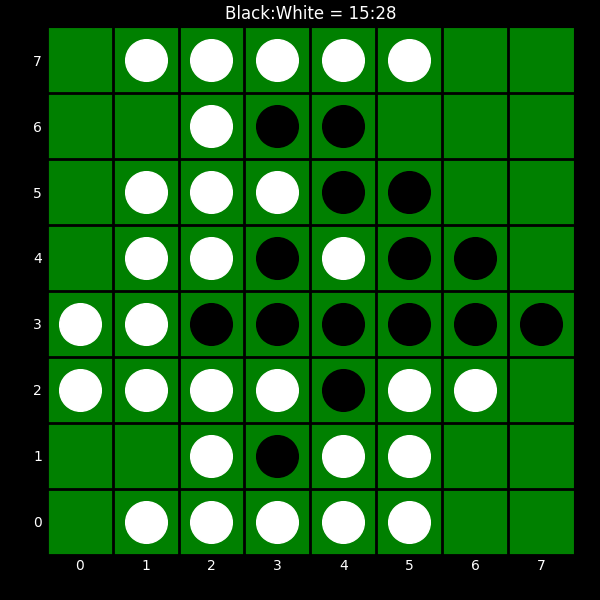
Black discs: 15
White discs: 28